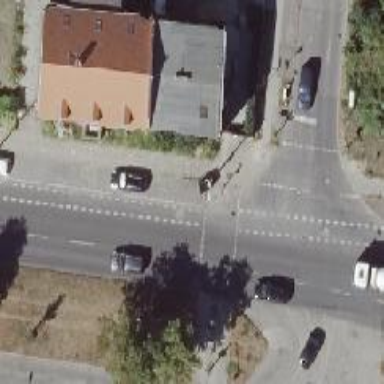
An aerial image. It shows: Road crossing with traffic signals and island.